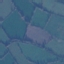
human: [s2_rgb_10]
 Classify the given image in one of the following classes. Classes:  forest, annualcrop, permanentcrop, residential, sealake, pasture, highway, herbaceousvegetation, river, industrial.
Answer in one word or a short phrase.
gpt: Pasture